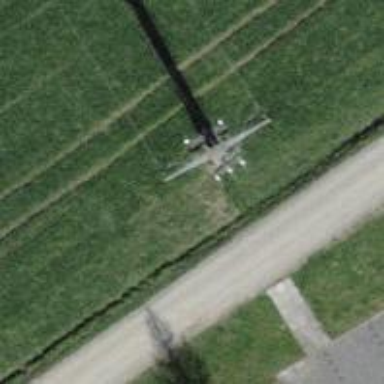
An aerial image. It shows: Minor power line with three cables.